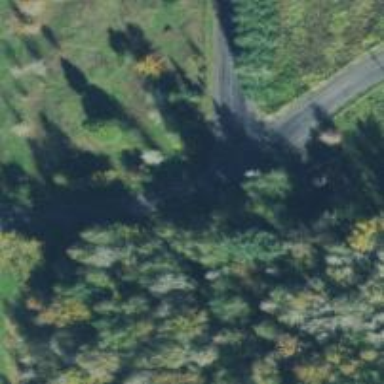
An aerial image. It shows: Unclassified road.